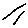
Label: line